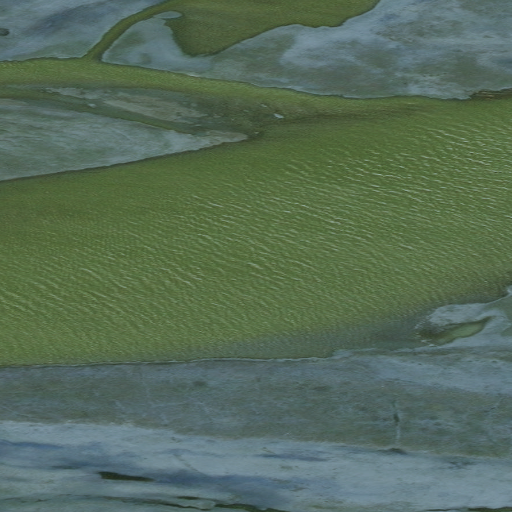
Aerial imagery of bar in Alaska named Kasigiaglik Bar containing only unknown